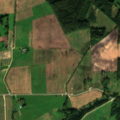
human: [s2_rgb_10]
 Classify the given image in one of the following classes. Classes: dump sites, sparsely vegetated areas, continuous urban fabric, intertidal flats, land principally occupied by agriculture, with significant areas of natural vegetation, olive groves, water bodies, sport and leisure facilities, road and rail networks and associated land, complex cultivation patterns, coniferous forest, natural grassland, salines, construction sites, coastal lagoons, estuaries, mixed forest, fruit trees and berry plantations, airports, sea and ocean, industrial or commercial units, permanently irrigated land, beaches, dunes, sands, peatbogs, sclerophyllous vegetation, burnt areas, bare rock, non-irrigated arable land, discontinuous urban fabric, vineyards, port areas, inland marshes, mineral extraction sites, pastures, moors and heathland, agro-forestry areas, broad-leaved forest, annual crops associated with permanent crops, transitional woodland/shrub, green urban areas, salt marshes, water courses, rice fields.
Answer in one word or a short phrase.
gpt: non-irrigated arable land, pastures, complex cultivation patterns, land principally occupied by agriculture, with significant areas of natural vegetation, broad-leaved forest, mixed forest, transitional woodland/shrub